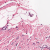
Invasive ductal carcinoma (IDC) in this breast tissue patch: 0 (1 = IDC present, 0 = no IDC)